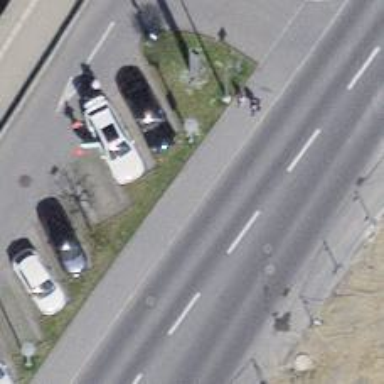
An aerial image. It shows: Car-sharing service available at this location.